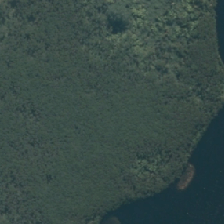
Land cover: herbaceous_freshwater_vege